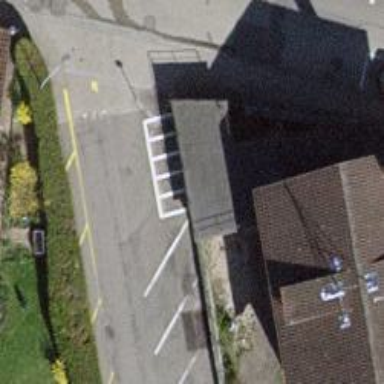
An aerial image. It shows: Motorcycle parking facility.